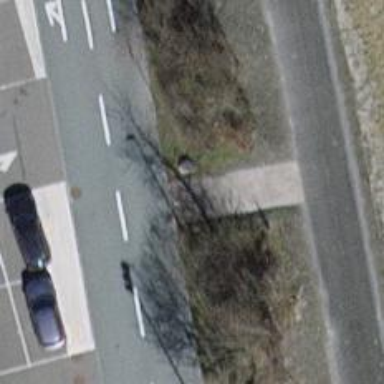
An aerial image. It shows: Bollard barrier.